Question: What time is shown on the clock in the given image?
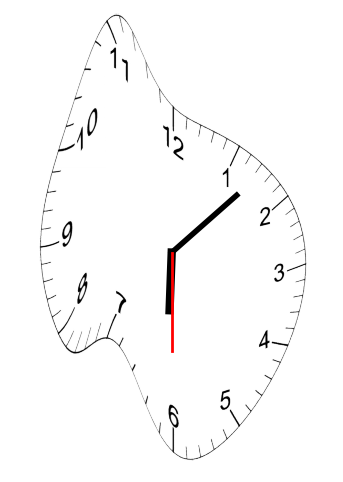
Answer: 06:07:30